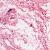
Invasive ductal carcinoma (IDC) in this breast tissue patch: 0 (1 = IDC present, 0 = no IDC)